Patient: sex M, age 46
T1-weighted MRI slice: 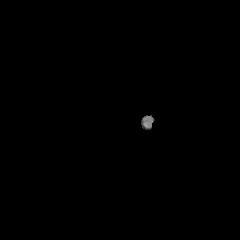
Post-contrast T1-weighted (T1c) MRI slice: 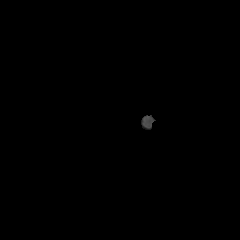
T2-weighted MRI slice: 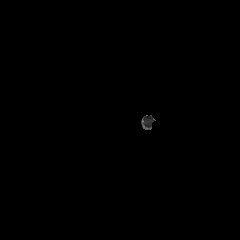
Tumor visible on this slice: no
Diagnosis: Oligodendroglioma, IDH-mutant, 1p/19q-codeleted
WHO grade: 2